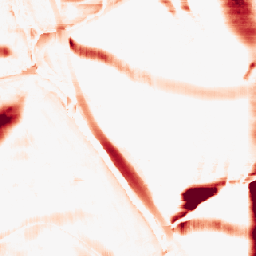
Category: morphological
Decomposition family: morphological_rect
Decomposition parameters: operation: opening
width: 50
height: 20
Upsampling method: area
Upsampling parameters: scale: 8
Upsampling scale: 8